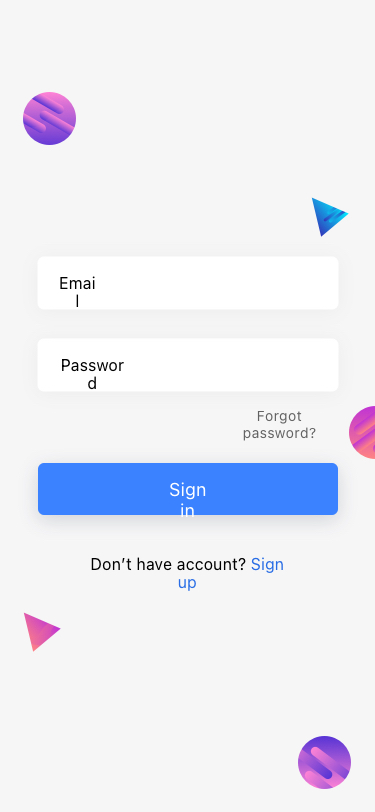
Text in this UI design:
Email
Password
Forgot password?
Sign in
Don’t have account? Sign up